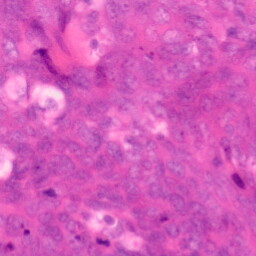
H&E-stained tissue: Colon